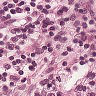
Metastatic tissue present: no